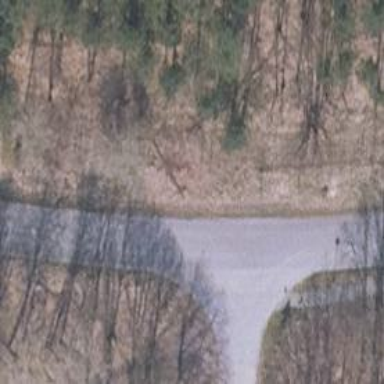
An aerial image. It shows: Asphalt path.